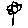
Label: flower